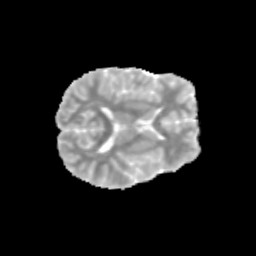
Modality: MD
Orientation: axial
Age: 11
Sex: male
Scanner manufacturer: siemens
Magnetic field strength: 3 T
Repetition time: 3.8 s
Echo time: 0.07 s